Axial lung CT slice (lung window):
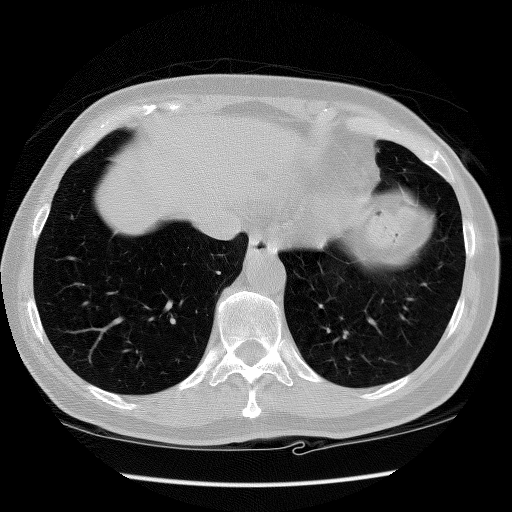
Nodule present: no